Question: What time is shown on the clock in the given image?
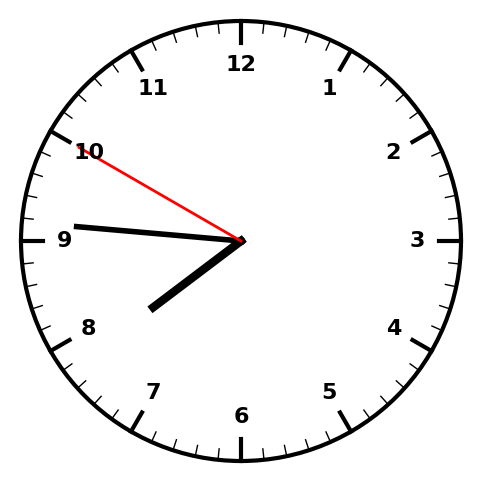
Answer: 07:45:50